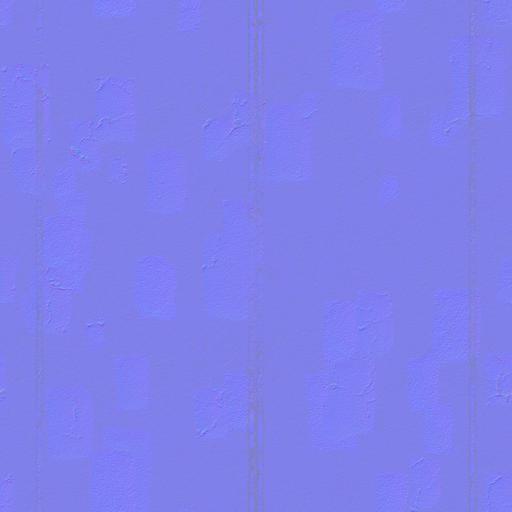
asphalt patches road street